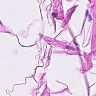
Metastatic tissue present: no